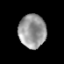
Tissue: prostate
Cell type: T cells
Senescence score: 0.2939
Nuclear area (px): 900
Mean DAPI intensity: 151.471